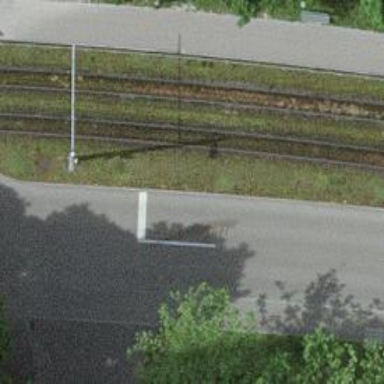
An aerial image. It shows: Road with traffic signals.